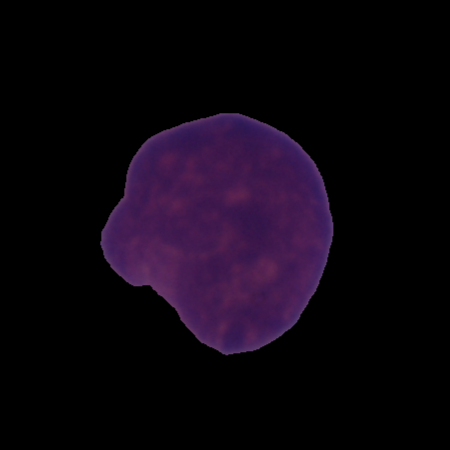
Label: cancer